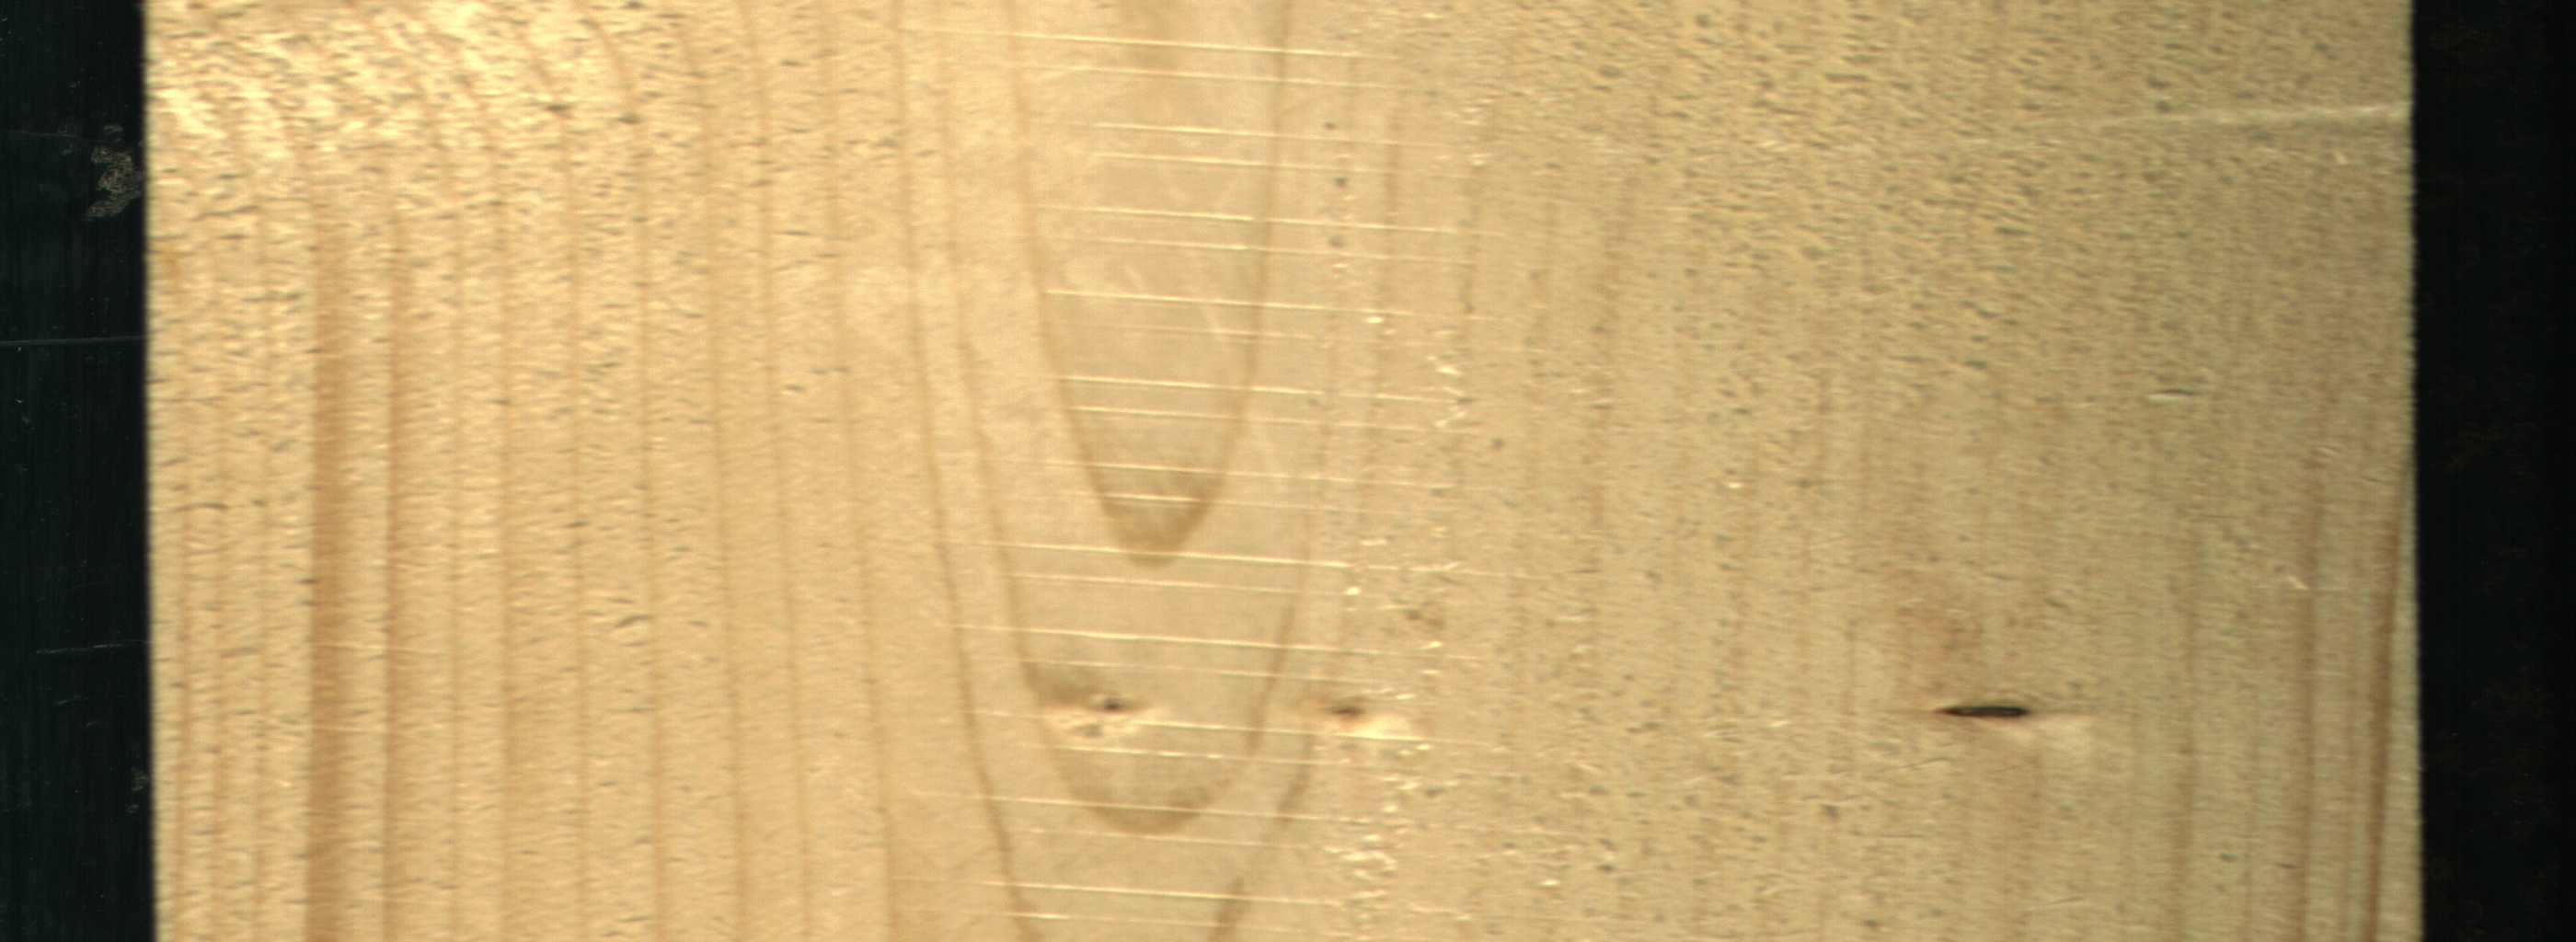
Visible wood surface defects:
Dead_Knot